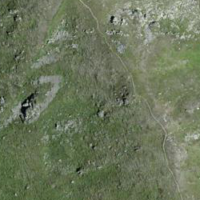
EUNIS habitat code: 26
Species observed at this site:
Arnica montana